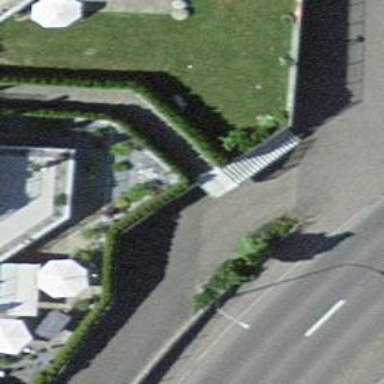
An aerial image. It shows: Set of steps on the road.